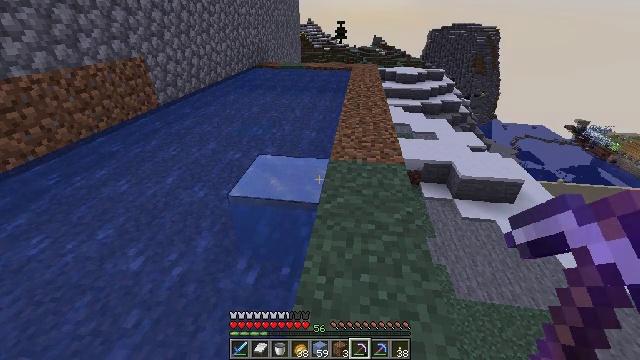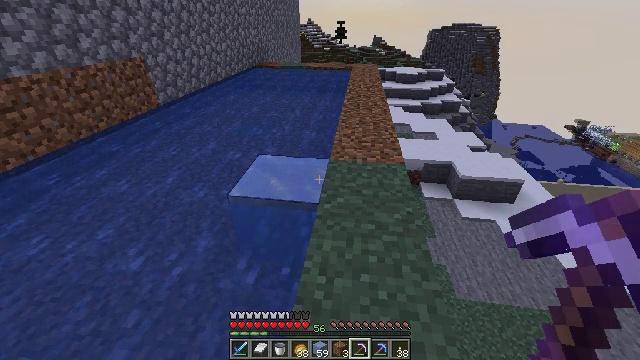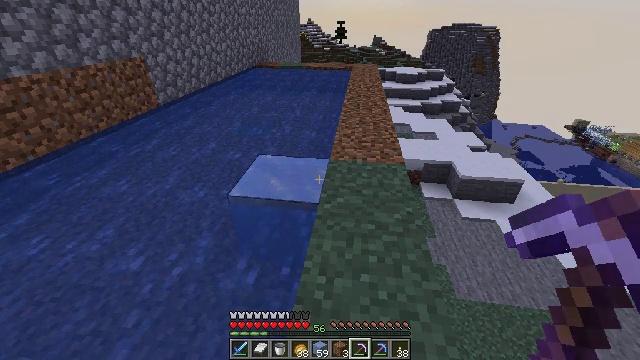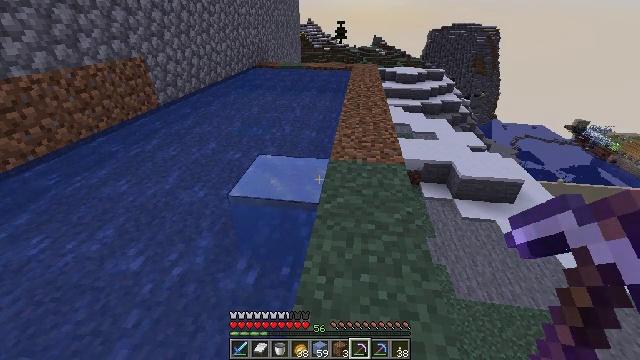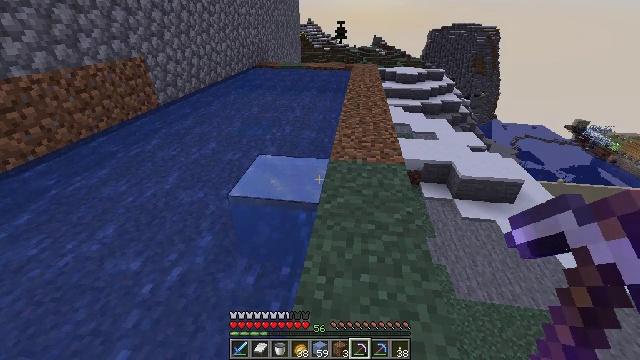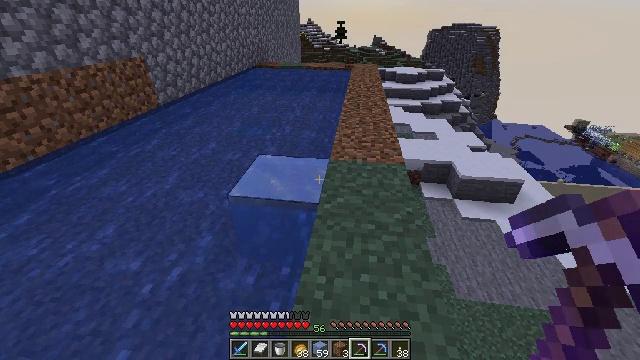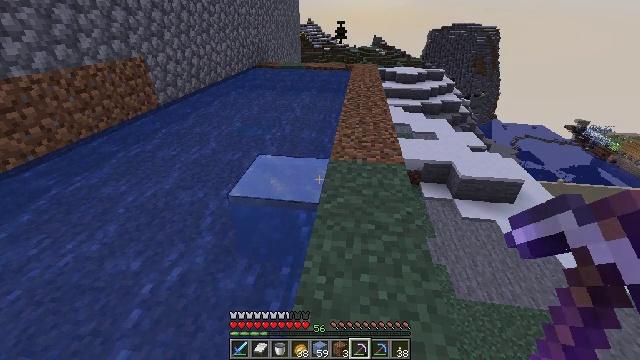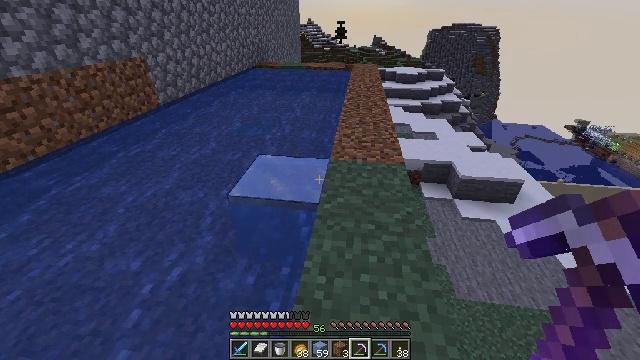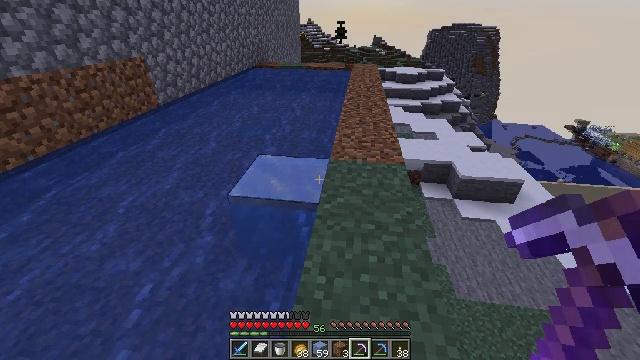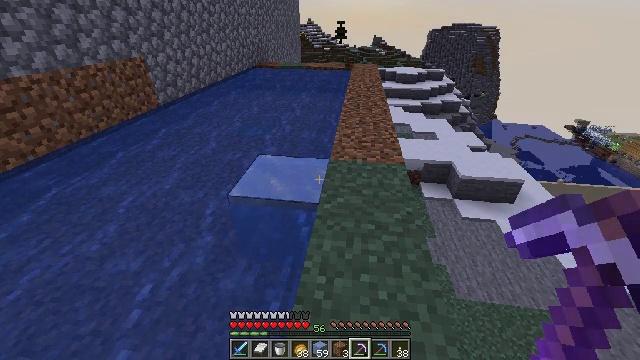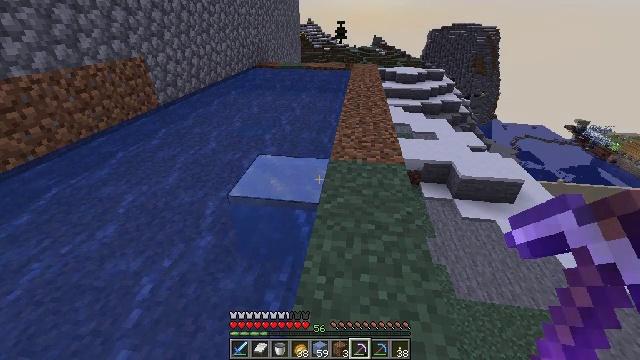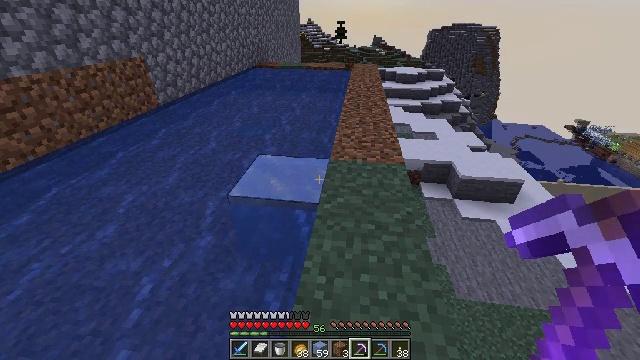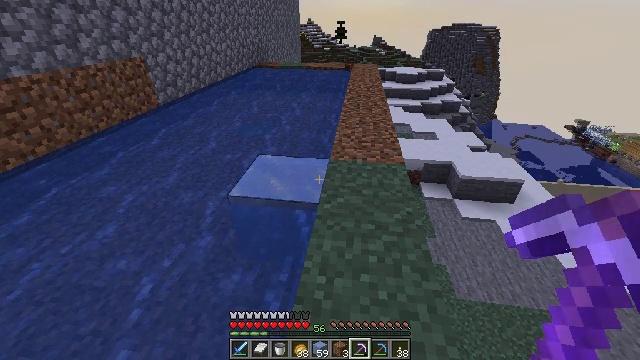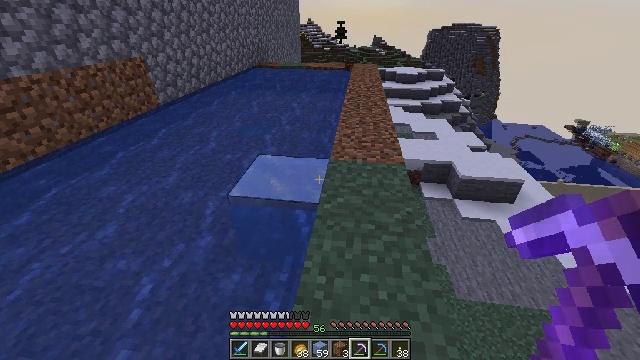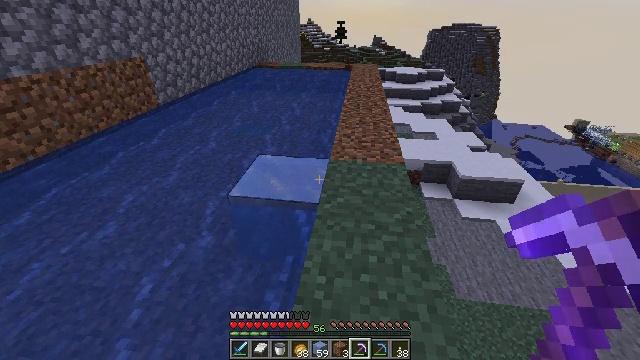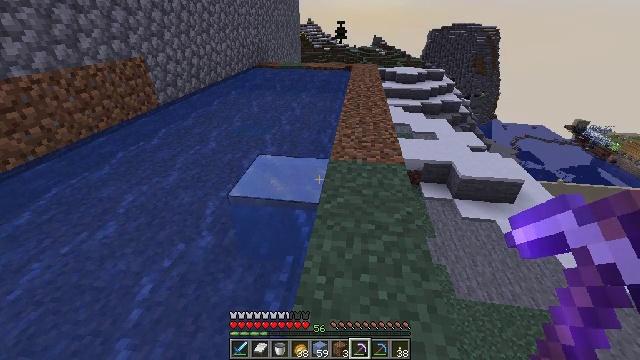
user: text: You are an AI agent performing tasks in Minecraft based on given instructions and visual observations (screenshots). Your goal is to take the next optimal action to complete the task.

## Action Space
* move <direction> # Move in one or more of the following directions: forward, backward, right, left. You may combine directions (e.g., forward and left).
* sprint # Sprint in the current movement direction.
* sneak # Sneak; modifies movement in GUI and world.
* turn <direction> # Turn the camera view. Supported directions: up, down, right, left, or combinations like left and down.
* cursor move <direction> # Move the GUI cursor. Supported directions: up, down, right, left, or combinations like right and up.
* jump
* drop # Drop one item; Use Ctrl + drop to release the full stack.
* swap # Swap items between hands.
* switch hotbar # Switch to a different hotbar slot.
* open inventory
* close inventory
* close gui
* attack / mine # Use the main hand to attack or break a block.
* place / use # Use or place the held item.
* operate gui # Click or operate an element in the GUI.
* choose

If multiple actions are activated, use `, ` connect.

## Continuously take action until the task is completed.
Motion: motion action
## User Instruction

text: Mine ice to use in an ice pathway.
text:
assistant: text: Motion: no_op
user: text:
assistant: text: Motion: no_op
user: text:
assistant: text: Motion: no_op
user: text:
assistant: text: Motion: no_op
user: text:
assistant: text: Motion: no_op
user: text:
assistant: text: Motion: no_op
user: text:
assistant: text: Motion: no_op
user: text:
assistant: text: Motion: no_op
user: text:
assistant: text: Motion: no_op
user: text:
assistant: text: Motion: no_op
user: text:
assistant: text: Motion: no_op
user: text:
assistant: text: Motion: no_op
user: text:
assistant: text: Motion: no_op
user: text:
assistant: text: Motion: no_op
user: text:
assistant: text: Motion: no_op
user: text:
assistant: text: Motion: no_op
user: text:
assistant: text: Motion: no_op
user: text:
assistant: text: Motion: no_op
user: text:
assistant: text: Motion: no_op
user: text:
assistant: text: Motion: no_op
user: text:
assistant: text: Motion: no_op
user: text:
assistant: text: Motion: no_op
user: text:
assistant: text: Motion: no_op
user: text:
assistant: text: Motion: no_op
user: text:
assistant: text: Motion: no_op
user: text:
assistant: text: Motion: no_op
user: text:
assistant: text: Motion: no_op
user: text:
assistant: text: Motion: no_op
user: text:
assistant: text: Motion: no_op
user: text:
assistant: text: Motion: no_op